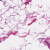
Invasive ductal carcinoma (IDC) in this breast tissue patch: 0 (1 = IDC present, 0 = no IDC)